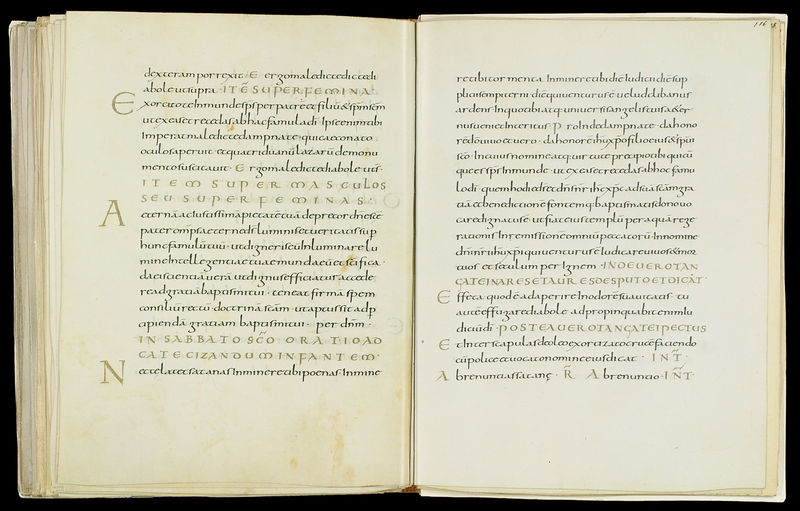
Titel: Drogo Sakramentar
Standort: Herstellungsort: Metz (EU - F)
Institution: Paris, Bibliothèque Nationale
Schlagwörter: schwarz, bibel, gold, schrift, papier, vergilbt, buch, vergoldet, druck, initialen, seite, text, buchstaben, initiale, fleck, buchdruck, buchseite, flecken, seiten, gebunden, golden, buchseiten, handschrift, latein, lateinisch, handschriftlich, stockflecken, doppelseite, majuskel, kodex, minuskel, anfangsbuchstaben, n, a, e, goldbuchstaben, 116, e a n, item super mas